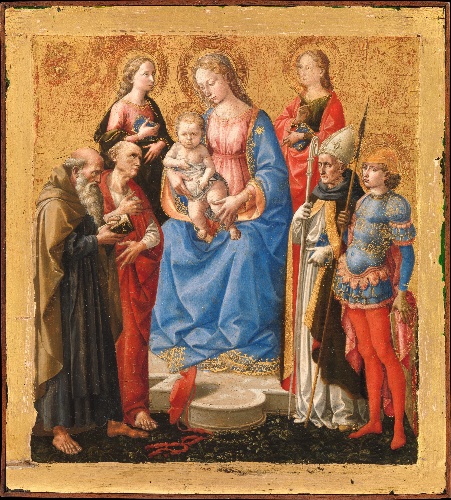
Title: Madonna and Child with Six Saints
Artist: Pesellino (Francesco di Stefano)
Artist bio: Italian, Florence ca. 1422–1457 Florence
Date: late 1440s
Object type: Painting
Classification: Paintings
Medium: Tempera on wood, gold ground
Dimensions: 8 7/8 x 8 in. (22.5 x 20.3 cm)
Department: European Paintings
Credit line: Bequest of Mary Stillman Harkness, 1950
Accession year: 1950
Repository: Metropolitan Museum of Art, New York, NY
Tags: Madonna and Child|Saint Catherine|Saint George|Saint Jerome|Men|Women